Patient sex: F
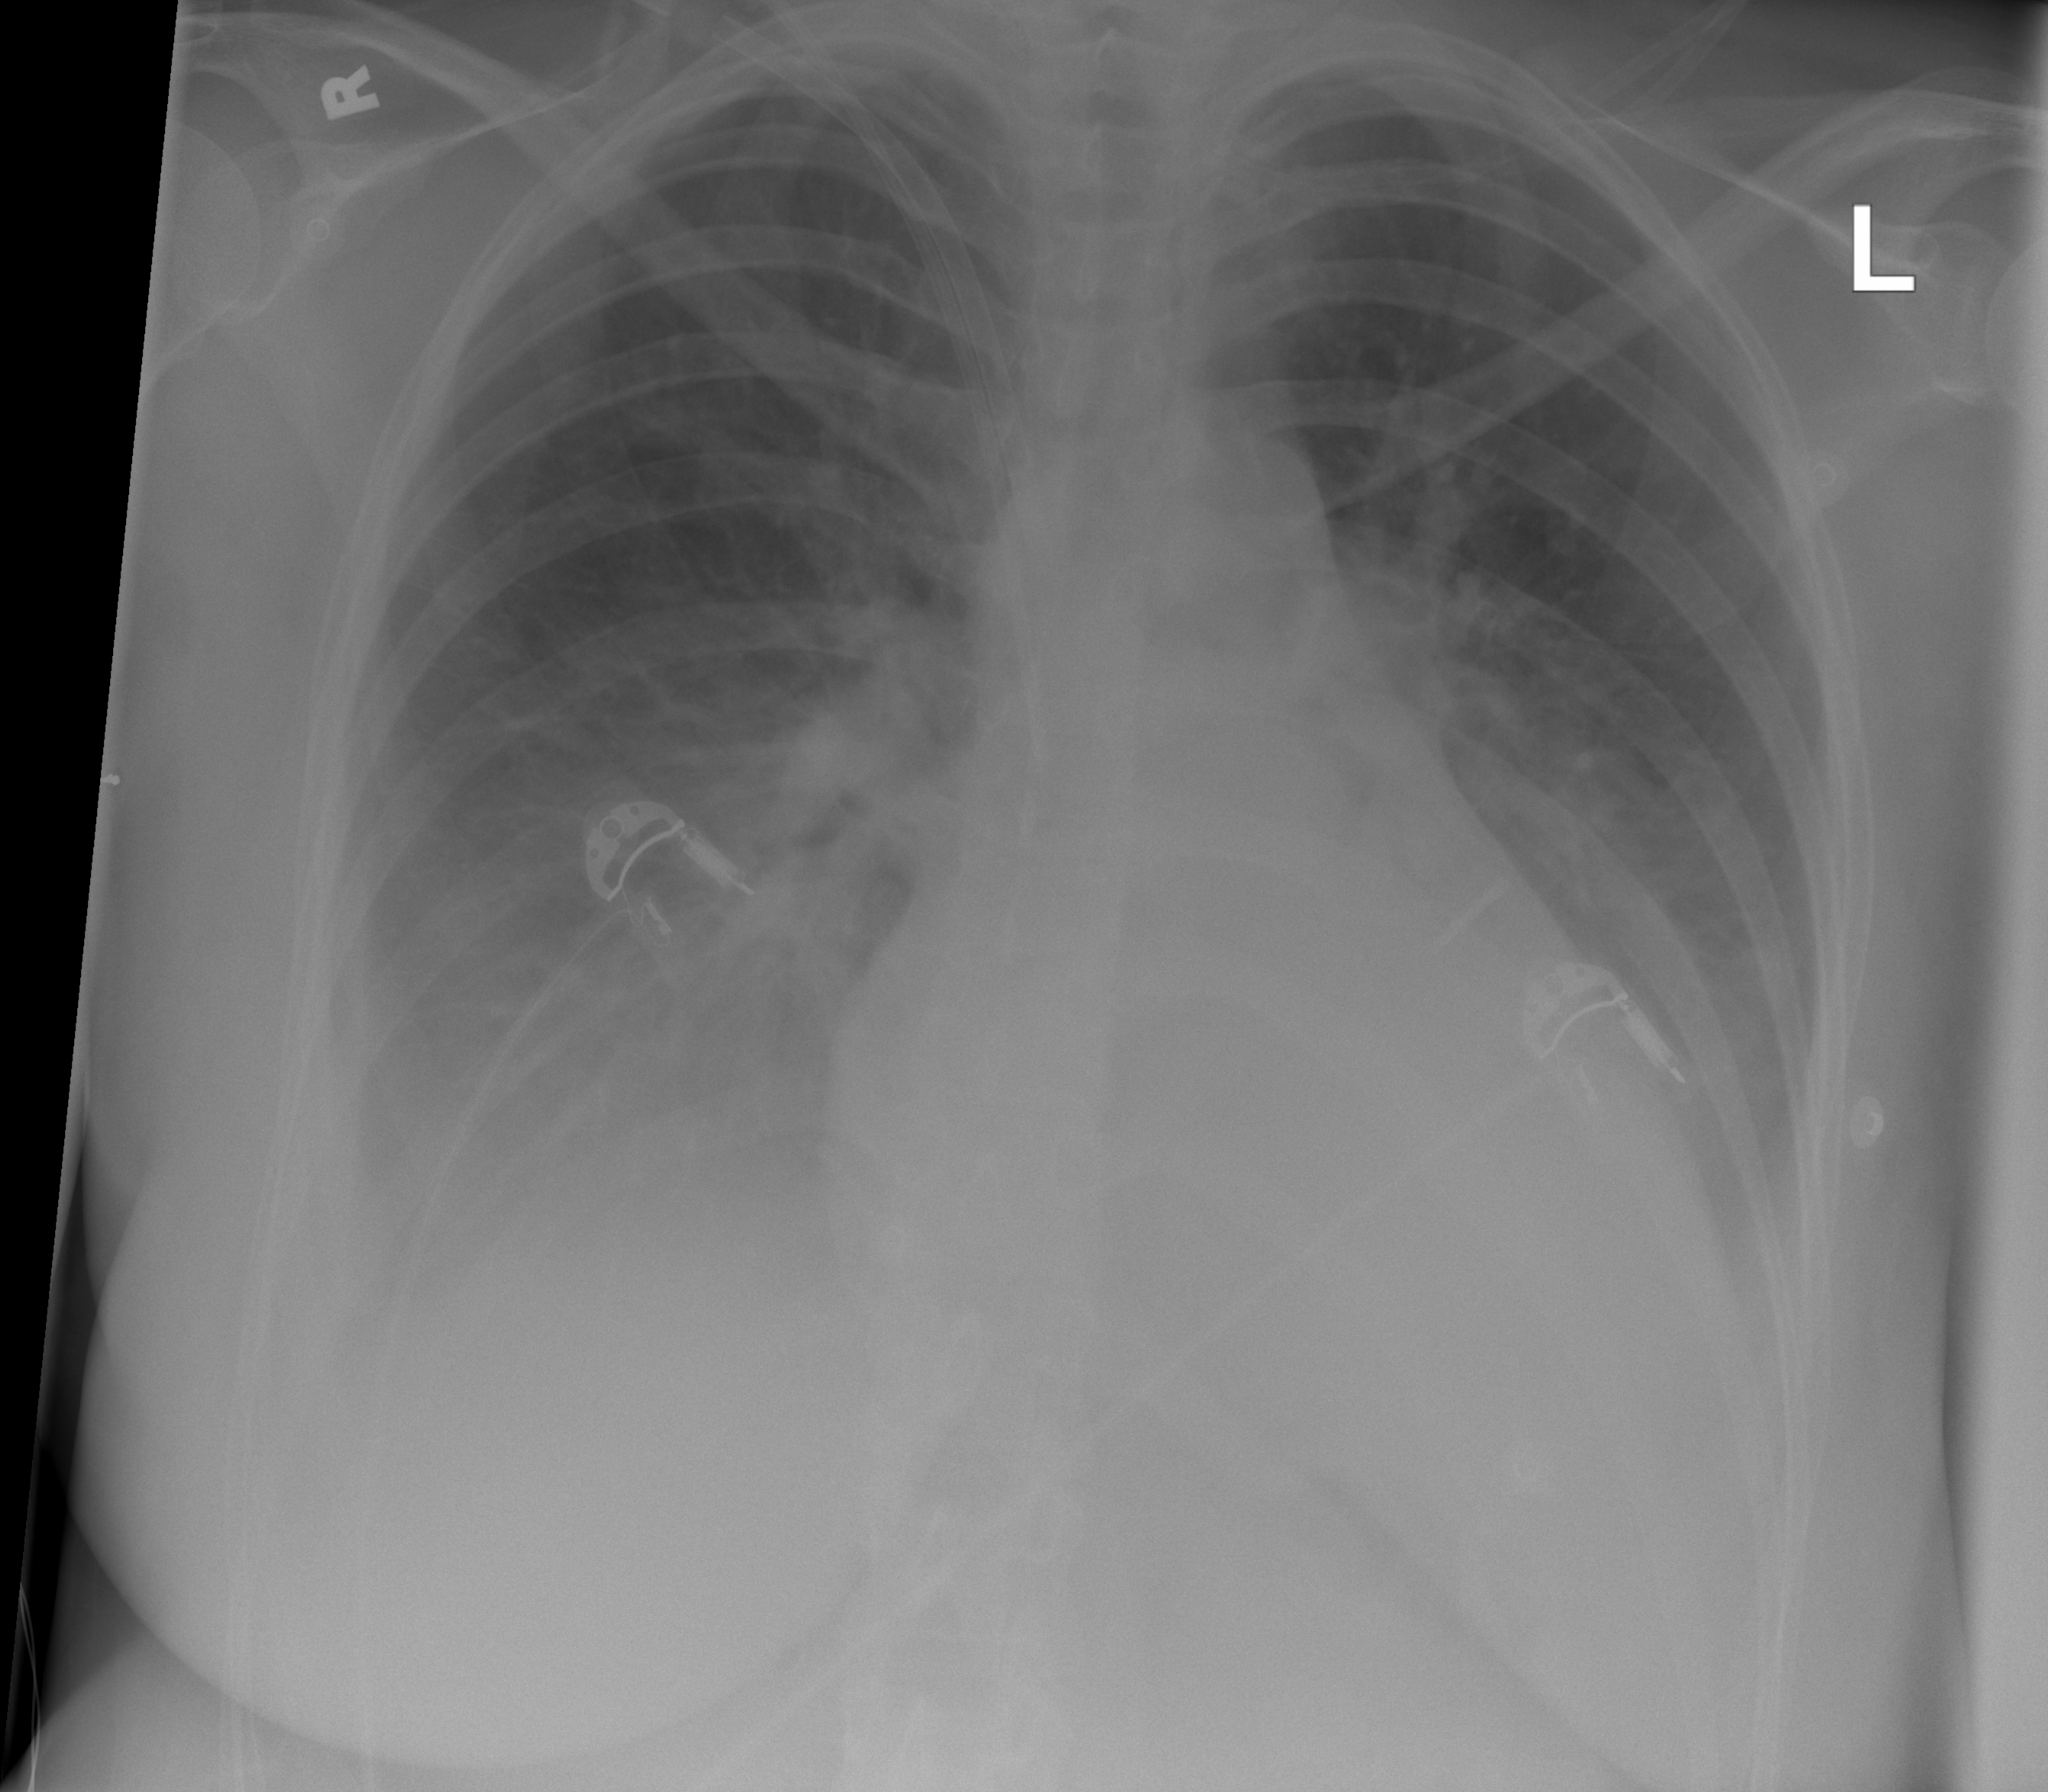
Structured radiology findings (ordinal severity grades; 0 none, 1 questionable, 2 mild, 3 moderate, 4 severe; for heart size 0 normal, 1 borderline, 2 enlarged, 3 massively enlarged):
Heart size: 2
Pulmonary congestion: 2
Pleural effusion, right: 2
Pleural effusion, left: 2
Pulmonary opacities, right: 0
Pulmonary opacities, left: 0
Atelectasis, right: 2
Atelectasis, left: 2